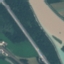
Land use / land cover: Highway